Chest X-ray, PA view. Patient: 57 years old, sex M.
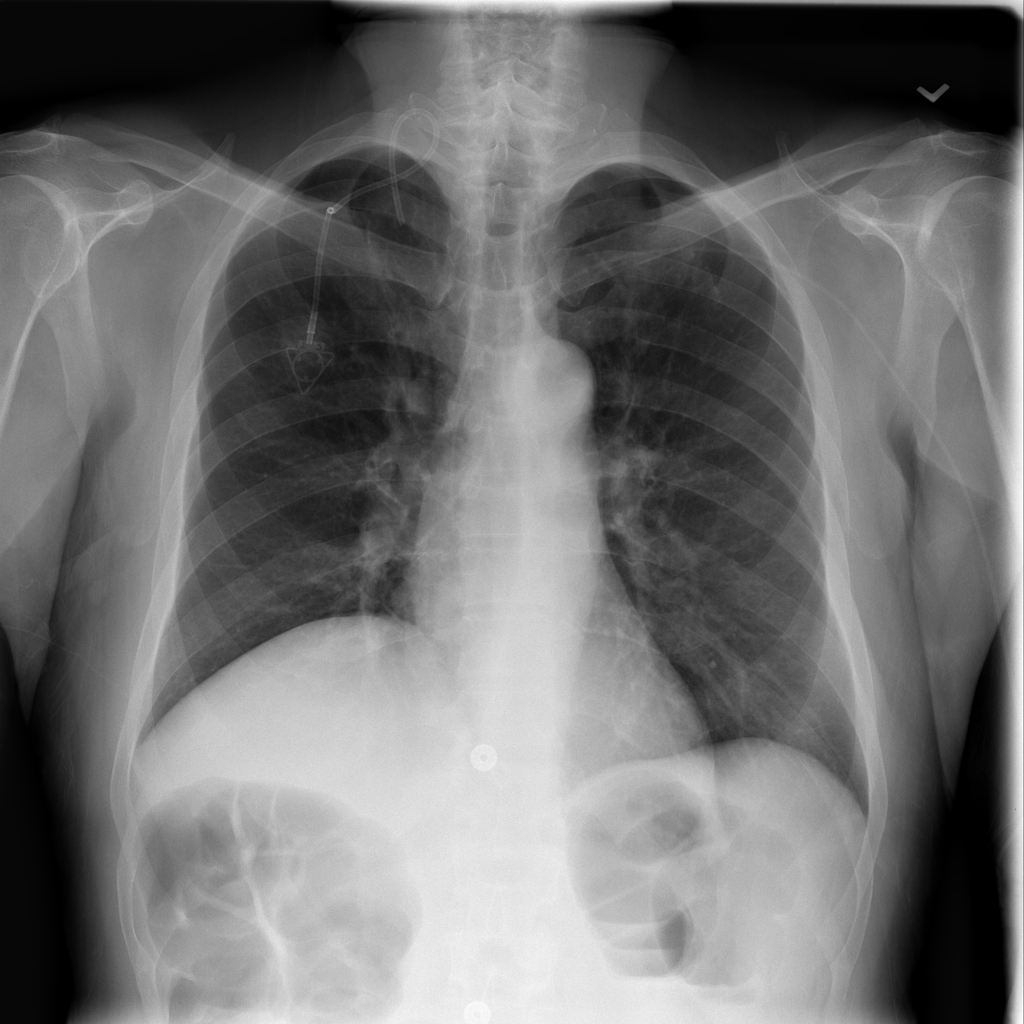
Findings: No Finding